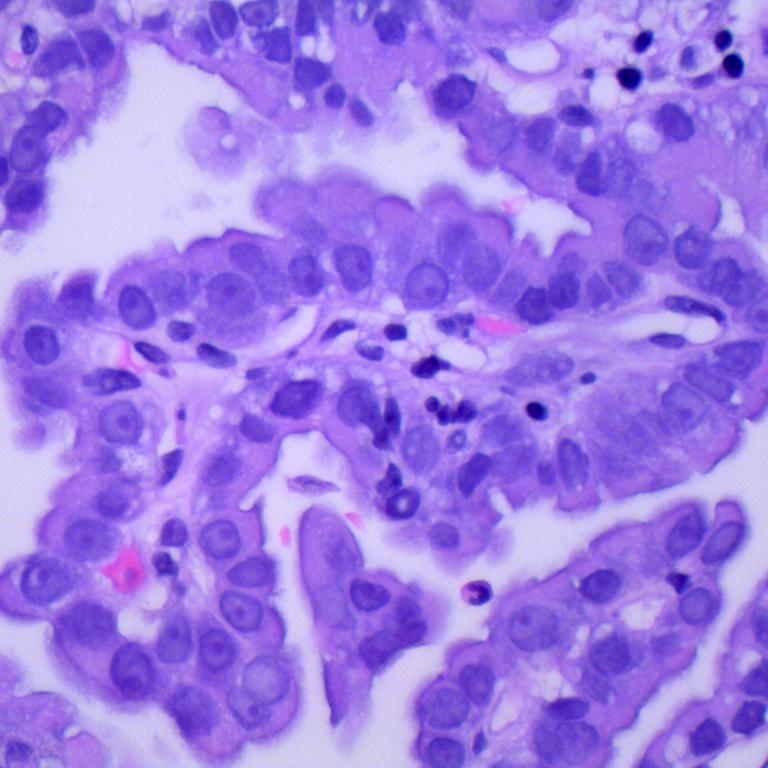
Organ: lung
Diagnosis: adenocarcinomas